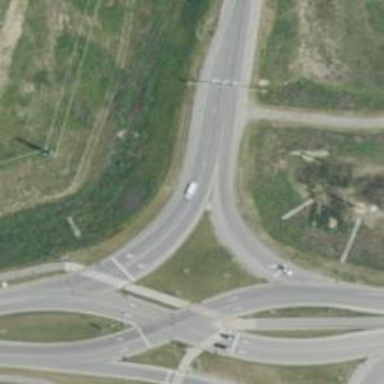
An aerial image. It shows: Motorway link at Diverging Diamond Interchange (DDI).